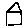
Label: house